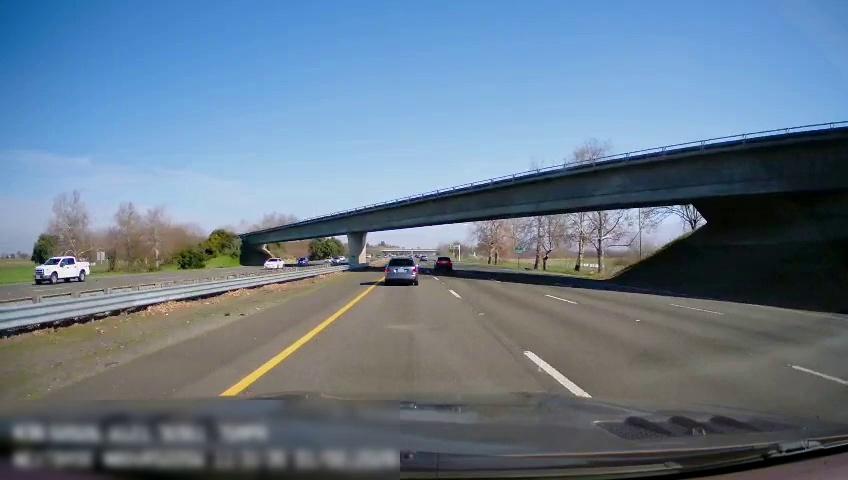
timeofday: Day
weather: Sunny
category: Drivable Space
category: Drivable Space
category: Vehicles | SUV
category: Vehicles | SUV
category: Vehicles | SUV
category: Vehicles | Truck
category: Vehicles | Car
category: Lanes | Current Lane
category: Lanes | Current Lane
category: Lanes | Alternate Lane
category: Lanes | Alternate Lane
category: Lanes | Alternate Lane
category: Traffic | Signs